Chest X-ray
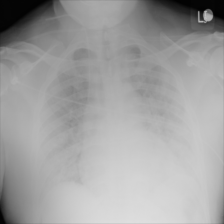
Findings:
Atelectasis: negative
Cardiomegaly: negative
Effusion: negative
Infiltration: negative
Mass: negative
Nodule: negative
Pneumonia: negative
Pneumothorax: negative
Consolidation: negative
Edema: negative
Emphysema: negative
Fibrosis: positive
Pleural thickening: negative
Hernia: negative